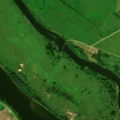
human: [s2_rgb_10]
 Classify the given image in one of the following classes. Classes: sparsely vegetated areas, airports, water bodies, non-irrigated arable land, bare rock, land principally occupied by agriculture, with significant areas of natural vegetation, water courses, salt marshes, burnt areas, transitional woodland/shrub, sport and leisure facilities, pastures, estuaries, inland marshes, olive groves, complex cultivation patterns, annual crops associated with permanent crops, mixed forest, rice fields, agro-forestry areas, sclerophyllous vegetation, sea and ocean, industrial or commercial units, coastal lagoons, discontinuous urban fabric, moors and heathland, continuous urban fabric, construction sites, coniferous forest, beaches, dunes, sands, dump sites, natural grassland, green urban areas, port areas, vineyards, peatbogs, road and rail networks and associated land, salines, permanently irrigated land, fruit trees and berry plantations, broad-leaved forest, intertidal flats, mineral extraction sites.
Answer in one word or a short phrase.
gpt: pastures, land principally occupied by agriculture, with significant areas of natural vegetation, water courses